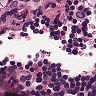
Metastatic tissue present: yes